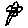
Label: flower